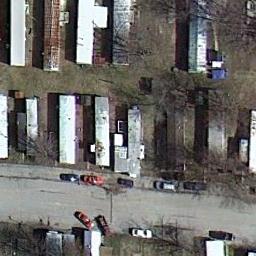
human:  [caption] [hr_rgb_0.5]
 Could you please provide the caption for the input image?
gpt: Many buildings are in the mobile home park .

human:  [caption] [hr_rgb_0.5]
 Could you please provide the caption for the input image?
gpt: There are three rows of mobile homes .

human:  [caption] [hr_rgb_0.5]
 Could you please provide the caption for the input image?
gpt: The mobile home park is on the grass next to the avenue .

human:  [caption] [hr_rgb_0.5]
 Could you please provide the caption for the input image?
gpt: The mobile home park has some mobile homes of different colors and bare trees on the grass .

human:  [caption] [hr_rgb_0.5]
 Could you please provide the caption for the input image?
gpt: There are some white buildings and withered trees in the mobile home park .